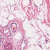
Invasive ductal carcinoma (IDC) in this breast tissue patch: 0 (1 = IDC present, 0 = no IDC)